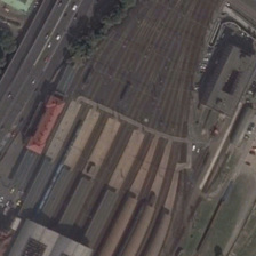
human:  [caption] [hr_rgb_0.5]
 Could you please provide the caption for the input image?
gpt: a railway station is close to several parallel roads with cars and green trees on two sides.

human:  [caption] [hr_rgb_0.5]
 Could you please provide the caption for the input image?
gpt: There are cars near the railway station and green roads on both sides.

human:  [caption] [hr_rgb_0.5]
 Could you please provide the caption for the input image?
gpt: The railway station is on both sides of the car and green wood near several parallel roads.

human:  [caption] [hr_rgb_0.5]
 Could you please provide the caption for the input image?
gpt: The railway station is close to several parallel roads with cars and green trees on both sides.

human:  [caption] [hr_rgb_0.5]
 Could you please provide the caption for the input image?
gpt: A railway station is close to several parallel roads with Green Cars and trees on two sides.